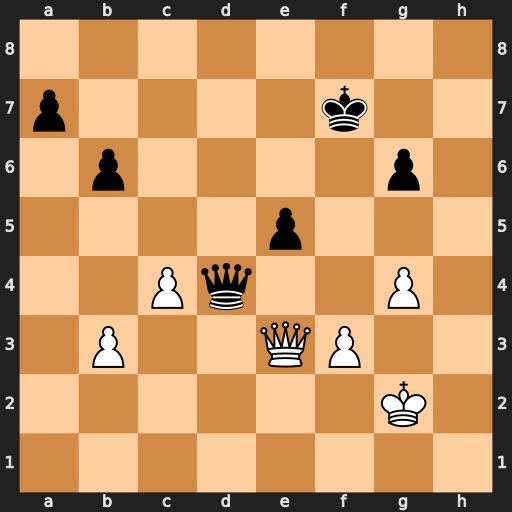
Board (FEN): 8/p4k2/1p4p1/4p3/2Pq2P1/1P2QP2/6K1/8
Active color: w
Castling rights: -
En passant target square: -
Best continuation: Qxd4 exd4 f4